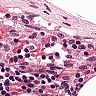
Metastatic tissue present: no